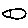
Label: fish